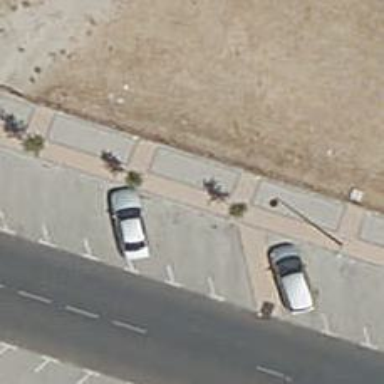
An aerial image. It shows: Kerb serving as barrier.